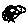
Label: tree